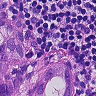
Metastatic tissue present: yes